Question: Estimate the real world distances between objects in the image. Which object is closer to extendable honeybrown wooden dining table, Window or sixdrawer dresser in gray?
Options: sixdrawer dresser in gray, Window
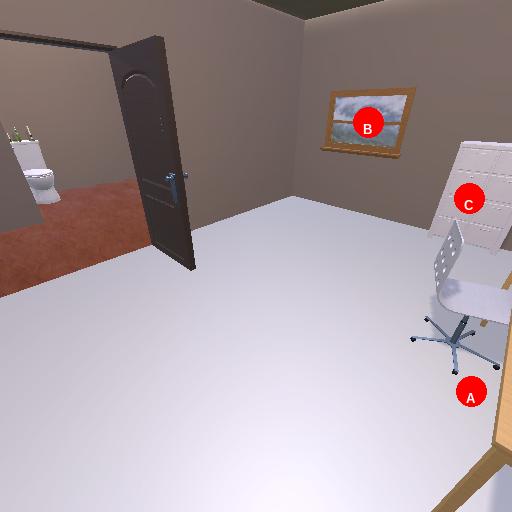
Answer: sixdrawer dresser in gray